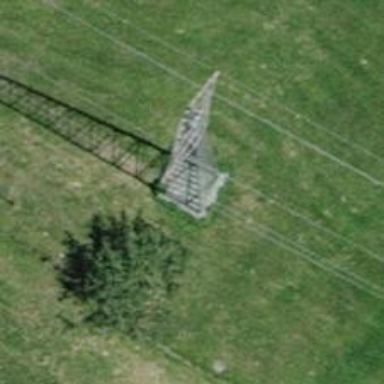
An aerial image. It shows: Power tower.